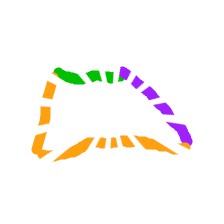
Shape: trapezoid